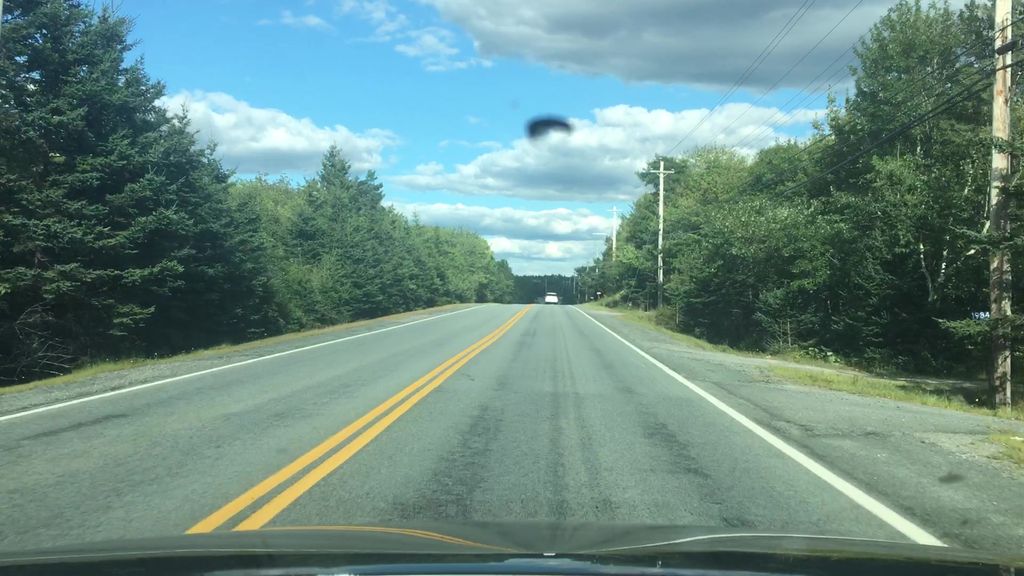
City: halifax